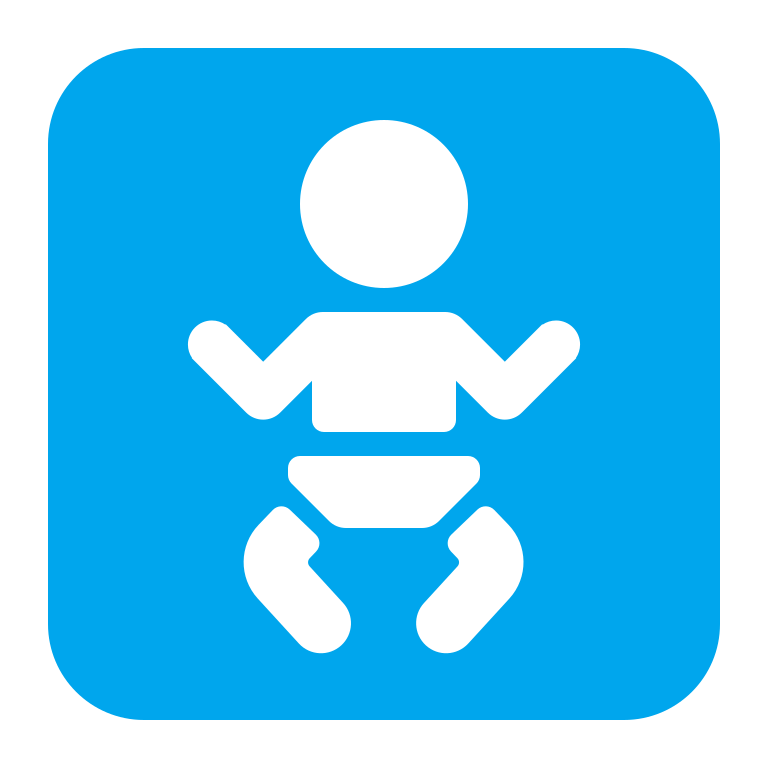
baby symbol flat